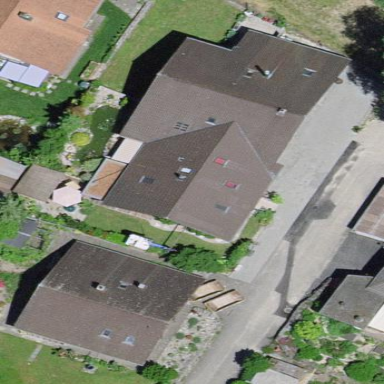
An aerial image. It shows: Residential building.